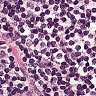
Metastatic tissue present: no